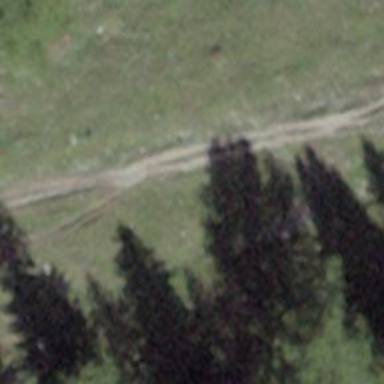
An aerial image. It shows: Unpaved path.